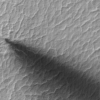
Label: not_dusty